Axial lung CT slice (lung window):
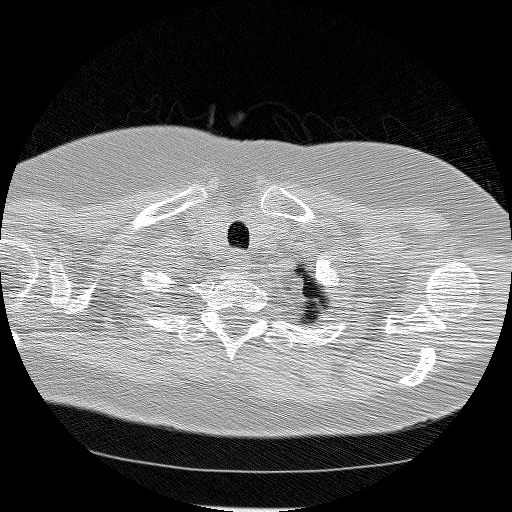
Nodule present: no